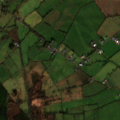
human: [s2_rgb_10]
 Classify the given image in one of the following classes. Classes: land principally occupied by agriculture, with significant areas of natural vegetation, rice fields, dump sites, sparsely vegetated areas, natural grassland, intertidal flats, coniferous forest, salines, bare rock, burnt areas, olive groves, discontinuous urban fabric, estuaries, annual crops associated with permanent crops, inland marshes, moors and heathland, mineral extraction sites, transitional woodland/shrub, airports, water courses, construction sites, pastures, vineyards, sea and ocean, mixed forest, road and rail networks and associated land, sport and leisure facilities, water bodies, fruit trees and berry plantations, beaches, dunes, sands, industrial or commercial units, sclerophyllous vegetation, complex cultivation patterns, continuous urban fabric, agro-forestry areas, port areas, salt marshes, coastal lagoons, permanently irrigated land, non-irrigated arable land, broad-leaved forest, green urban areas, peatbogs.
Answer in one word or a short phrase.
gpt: pastures, land principally occupied by agriculture, with significant areas of natural vegetation, mixed forest